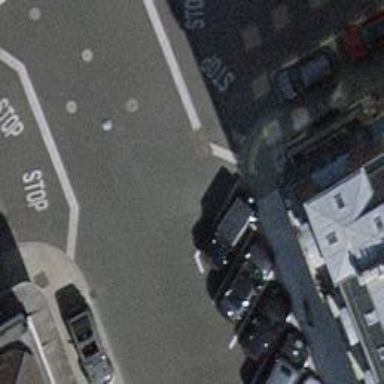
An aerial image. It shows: Unmarked road crossing.